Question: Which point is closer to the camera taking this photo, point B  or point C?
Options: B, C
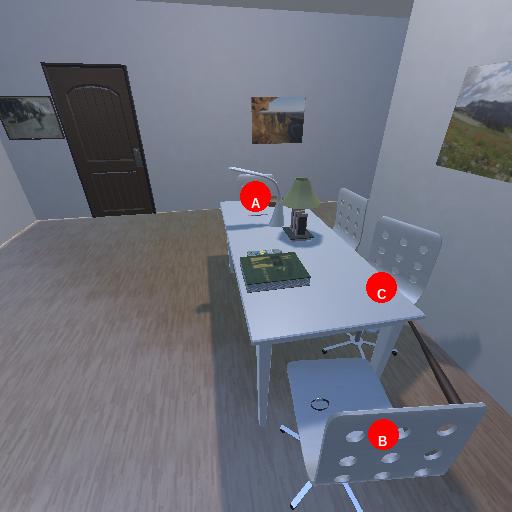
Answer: B